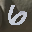
Label: 6